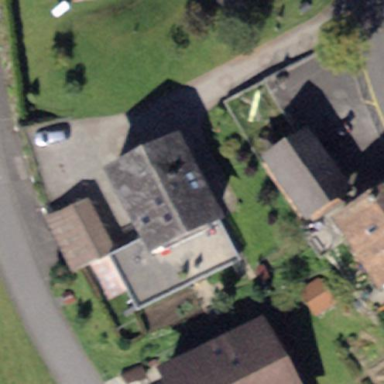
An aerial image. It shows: Building.